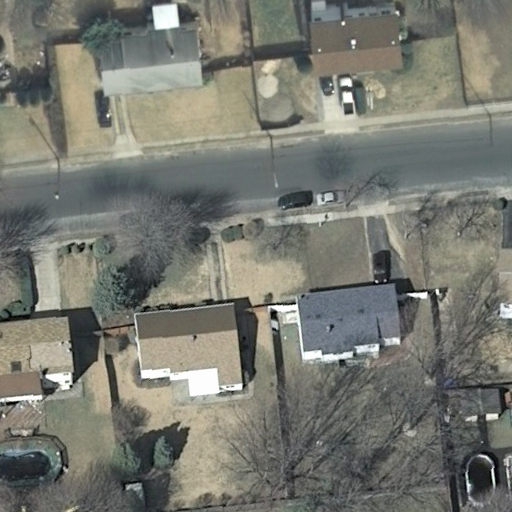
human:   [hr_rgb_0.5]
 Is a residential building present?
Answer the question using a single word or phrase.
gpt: yes

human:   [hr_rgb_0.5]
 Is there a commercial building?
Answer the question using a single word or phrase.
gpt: no

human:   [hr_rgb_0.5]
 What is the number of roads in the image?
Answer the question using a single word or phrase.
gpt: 1

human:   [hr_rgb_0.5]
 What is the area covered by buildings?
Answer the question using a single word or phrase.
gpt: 931m2

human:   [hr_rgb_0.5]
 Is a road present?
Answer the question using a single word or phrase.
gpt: yes

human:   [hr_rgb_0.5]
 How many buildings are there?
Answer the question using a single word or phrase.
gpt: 8

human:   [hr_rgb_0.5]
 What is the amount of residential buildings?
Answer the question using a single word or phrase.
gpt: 7

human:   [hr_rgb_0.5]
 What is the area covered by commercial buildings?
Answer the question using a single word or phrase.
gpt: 0m2

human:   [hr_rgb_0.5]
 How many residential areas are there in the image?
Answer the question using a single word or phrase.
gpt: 1

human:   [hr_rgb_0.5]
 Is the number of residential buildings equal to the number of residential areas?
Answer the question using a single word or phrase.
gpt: no

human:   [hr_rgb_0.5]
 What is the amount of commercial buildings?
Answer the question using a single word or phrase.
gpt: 0

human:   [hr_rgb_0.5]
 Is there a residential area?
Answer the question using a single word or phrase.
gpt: yes

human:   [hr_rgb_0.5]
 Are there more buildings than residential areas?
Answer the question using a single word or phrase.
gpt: yes

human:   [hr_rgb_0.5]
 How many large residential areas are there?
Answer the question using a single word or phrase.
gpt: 1

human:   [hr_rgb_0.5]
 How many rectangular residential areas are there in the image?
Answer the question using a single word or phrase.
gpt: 1

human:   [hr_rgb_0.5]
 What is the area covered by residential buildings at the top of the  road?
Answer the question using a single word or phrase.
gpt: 2m2

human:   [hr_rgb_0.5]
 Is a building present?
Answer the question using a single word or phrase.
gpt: yes

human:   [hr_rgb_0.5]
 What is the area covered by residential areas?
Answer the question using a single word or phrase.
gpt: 10611m2

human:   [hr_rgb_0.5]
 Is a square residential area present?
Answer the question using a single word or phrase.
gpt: no

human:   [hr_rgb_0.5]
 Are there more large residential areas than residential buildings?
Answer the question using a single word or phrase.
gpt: no

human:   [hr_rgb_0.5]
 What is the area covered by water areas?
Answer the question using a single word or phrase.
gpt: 0m2

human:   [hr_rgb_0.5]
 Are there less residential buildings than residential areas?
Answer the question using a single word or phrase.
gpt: no

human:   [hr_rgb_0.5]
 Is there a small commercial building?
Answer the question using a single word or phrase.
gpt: no

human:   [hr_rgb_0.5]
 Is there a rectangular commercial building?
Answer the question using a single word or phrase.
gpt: no

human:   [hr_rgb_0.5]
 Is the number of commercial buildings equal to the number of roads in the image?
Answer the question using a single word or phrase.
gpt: no

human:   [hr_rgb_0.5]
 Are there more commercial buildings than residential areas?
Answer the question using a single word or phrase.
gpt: no

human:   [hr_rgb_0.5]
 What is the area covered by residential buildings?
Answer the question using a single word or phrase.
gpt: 891m2

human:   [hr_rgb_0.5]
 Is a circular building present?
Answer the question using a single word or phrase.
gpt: no

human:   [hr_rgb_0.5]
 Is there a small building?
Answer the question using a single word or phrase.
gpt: yes

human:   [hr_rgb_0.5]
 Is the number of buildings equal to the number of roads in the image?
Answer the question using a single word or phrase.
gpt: no

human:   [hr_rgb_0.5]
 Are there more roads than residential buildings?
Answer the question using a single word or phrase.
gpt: no

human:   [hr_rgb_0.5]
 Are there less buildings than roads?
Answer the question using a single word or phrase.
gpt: no

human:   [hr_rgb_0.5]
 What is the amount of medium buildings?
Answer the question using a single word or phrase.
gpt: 3

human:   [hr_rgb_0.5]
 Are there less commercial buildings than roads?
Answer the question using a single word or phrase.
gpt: yes

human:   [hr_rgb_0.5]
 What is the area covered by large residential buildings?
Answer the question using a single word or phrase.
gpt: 0m2

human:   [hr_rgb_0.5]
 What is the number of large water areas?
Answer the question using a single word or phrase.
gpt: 0

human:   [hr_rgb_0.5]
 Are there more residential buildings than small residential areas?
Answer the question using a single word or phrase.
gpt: yes

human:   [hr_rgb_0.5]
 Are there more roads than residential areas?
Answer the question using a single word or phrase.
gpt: no

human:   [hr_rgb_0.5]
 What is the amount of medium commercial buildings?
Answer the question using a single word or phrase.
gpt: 0

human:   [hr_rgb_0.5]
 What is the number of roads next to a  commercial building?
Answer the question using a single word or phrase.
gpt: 0

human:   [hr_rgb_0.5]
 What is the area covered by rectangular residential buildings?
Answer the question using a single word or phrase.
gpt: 156m2

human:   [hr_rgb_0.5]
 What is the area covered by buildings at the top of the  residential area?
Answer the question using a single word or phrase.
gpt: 931m2

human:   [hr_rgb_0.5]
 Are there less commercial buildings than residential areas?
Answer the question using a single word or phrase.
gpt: yes

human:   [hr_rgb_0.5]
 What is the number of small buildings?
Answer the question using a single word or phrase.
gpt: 5

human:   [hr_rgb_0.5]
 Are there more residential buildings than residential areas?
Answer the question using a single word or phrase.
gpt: yes

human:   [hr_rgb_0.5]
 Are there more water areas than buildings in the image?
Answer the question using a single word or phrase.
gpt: no

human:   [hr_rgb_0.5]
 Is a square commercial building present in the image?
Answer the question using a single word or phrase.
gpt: no

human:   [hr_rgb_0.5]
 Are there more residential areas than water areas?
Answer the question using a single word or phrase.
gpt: yes

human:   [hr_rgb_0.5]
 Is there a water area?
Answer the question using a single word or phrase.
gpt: no

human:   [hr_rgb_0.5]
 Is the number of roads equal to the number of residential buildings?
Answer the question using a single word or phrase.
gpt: no

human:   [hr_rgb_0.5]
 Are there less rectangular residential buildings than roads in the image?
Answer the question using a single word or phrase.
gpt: no

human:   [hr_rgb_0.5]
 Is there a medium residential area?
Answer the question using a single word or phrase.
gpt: no

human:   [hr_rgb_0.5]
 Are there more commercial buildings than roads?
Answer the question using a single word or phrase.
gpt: no

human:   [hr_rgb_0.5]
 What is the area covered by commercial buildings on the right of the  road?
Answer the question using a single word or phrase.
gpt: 0m2

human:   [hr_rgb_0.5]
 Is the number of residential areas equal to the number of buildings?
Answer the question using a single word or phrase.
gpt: no

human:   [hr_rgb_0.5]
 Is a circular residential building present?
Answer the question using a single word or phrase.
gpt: no

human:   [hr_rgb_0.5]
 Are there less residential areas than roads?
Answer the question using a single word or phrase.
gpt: no

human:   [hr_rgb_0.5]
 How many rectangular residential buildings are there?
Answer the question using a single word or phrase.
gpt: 4

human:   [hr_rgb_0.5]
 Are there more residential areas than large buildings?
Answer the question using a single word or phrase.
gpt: yes

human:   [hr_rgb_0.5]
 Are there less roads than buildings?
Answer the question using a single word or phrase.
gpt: yes

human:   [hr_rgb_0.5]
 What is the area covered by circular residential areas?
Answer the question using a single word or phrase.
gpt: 0m2

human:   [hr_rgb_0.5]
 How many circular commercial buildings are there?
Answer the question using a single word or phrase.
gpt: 0

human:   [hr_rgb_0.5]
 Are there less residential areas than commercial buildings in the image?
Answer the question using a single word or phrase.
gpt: no

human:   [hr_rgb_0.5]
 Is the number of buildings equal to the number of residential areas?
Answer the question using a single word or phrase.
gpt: no